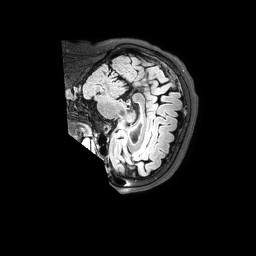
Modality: FLAIR
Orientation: sagittal
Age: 65
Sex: female
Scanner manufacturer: philips
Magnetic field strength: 3 T
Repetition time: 4.8 s
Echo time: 0.2752 s